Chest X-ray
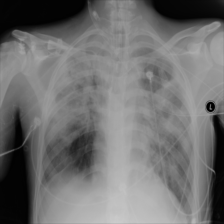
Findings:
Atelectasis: negative
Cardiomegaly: negative
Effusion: negative
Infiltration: negative
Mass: negative
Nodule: negative
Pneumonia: negative
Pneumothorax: negative
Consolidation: negative
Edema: negative
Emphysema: negative
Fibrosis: negative
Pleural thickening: negative
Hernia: negative